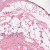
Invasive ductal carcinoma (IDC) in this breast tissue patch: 0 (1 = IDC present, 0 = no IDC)